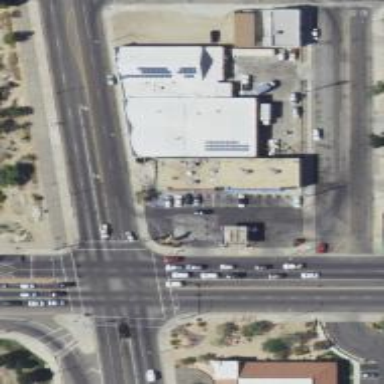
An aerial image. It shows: Convenience shop.